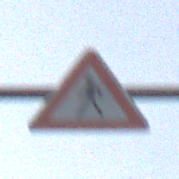
Verkehrszeichen: FussgaengerRechts
Umgebung: Outdoor, Nature
Tageszeit: MorningAfternoon
Wetter: PartlyCloudy
Licht: Natural
Jahreszeit: NotSpecified
Kontrast: HighContrast